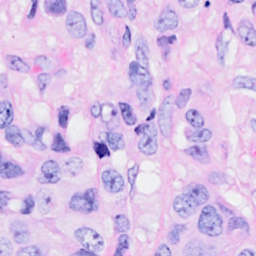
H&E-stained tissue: Breast